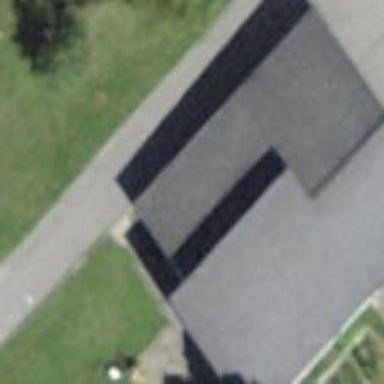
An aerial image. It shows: Kindergarten building.